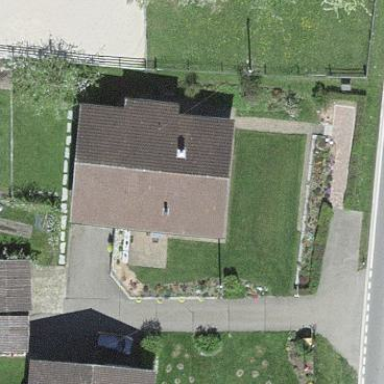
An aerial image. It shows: Residential building.